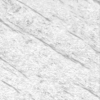
Label: not_dusty